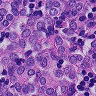
Metastatic tissue present: yes